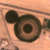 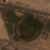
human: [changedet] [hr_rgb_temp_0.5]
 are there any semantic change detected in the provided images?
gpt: Nothing has changed.